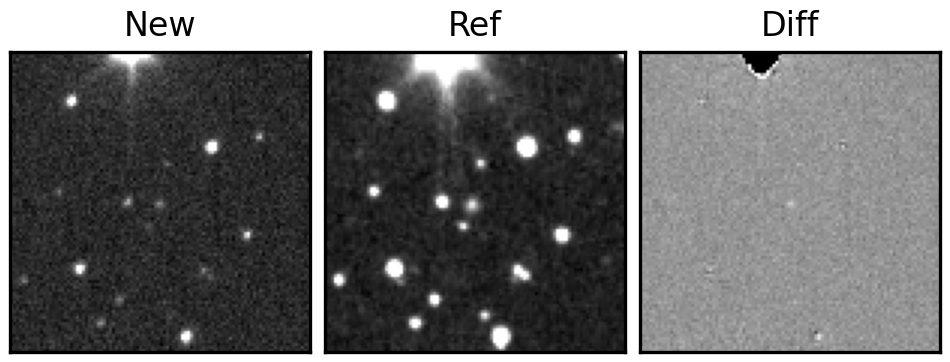
Label: real